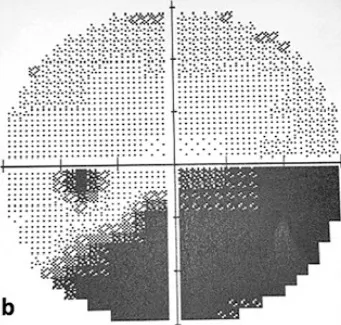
B) Visual field after the combined treatment showing partial recovery of inferior arcuate scotoma.
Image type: ophthalmic_imaging (fundus_photograph)